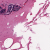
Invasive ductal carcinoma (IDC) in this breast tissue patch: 0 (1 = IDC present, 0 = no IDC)